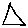
Label: triangle